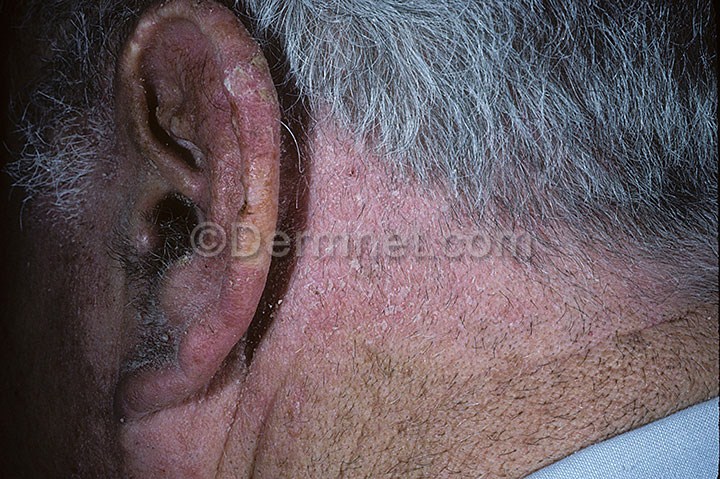
Disease: Psoriasis pictures Lichen Planus and related diseases